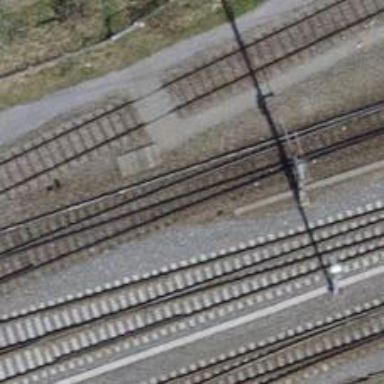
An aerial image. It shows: Rail siding with electrified tracks using contact line.